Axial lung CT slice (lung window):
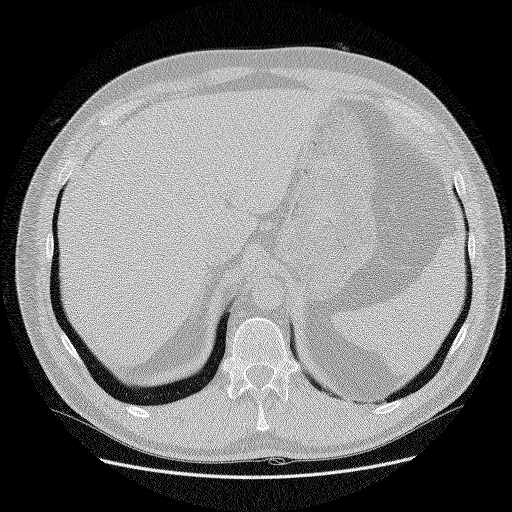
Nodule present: no